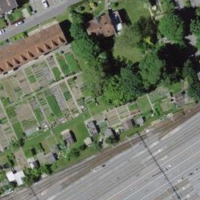
EUNIS habitat code: 53
Species observed at this site:
Lapsana communis
Symphoricarpos albus